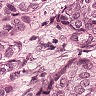
Metastatic tissue present: yes